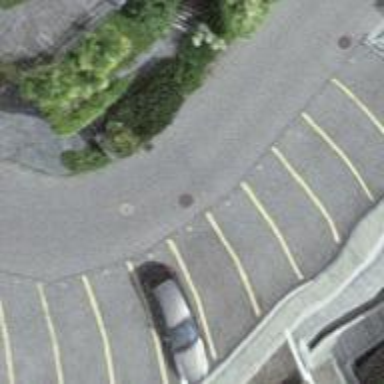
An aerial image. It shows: Parking area with surface.